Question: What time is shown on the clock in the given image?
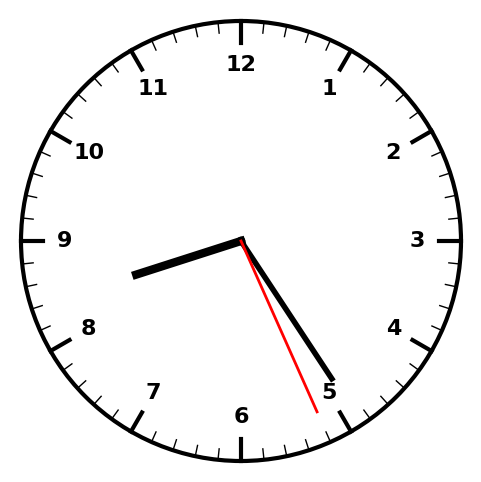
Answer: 08:24:26